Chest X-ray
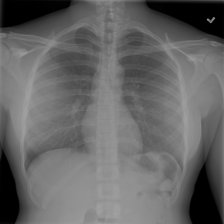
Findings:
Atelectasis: negative
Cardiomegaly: negative
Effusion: negative
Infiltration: negative
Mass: negative
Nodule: negative
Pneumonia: negative
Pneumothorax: negative
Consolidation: negative
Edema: negative
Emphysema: negative
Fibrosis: negative
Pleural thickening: negative
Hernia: negative